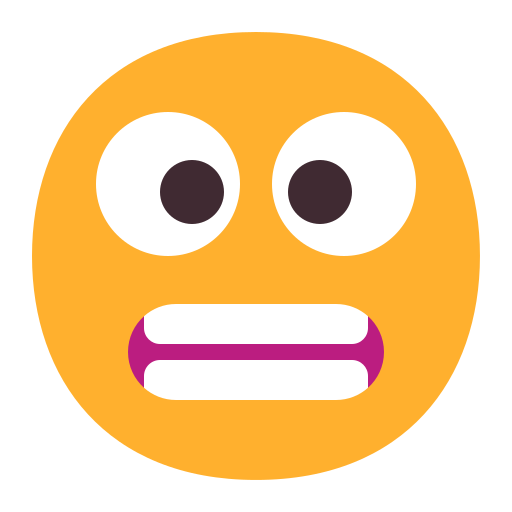
grimacing face flat